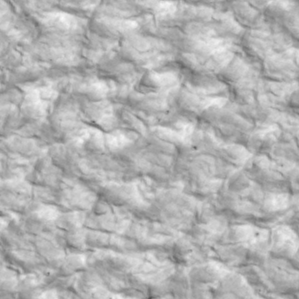
Label: non_frost